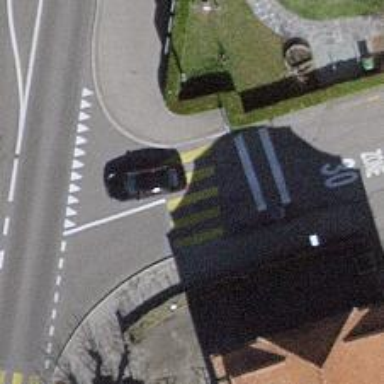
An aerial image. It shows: Marked road crossing with visible crossing markings.